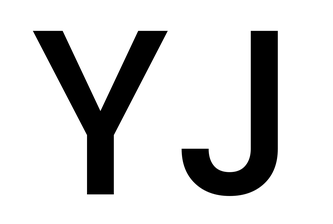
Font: Poppins-Medium